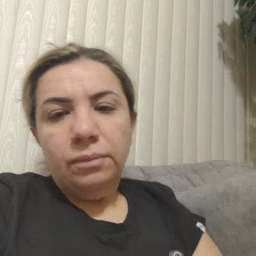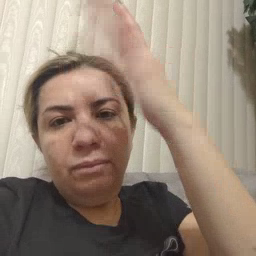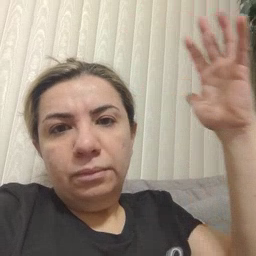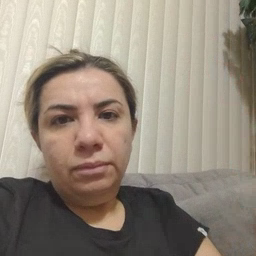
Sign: tree